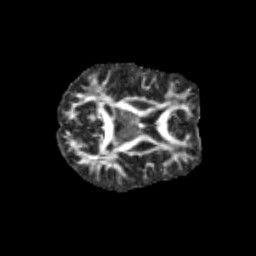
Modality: FA
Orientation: axial
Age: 12
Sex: female
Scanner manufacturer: siemens
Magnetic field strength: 3 T
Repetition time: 3.8 s
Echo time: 0.07 s